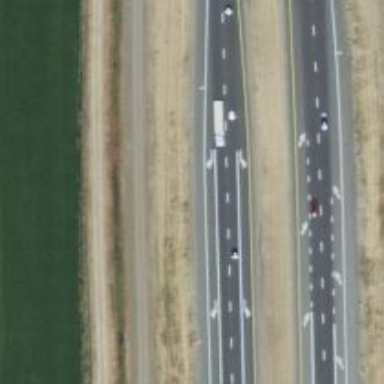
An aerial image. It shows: Expressway with asphalt surface classified as trunk highway.